Question: >
<URL>
I am trying to build a VB 6.0 project. I have not done this for many years now and don't know what this pop up message means.

My first thought about this was that some component was missing but, I am not sure if this is what it means. Even if it does signify a missing component, how can find out which component is missing?
Thanks for your help in advance.
Subbu
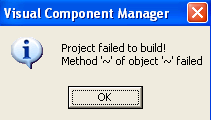
Answer: Hit the 'Project' --> 'References' menu and check for any references marked as missing.